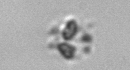
Label: detritus